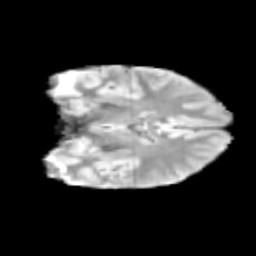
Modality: T2w
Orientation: coronal
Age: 11
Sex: male
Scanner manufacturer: siemens
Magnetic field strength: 3 T
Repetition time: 3.8 s
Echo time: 0.07 s